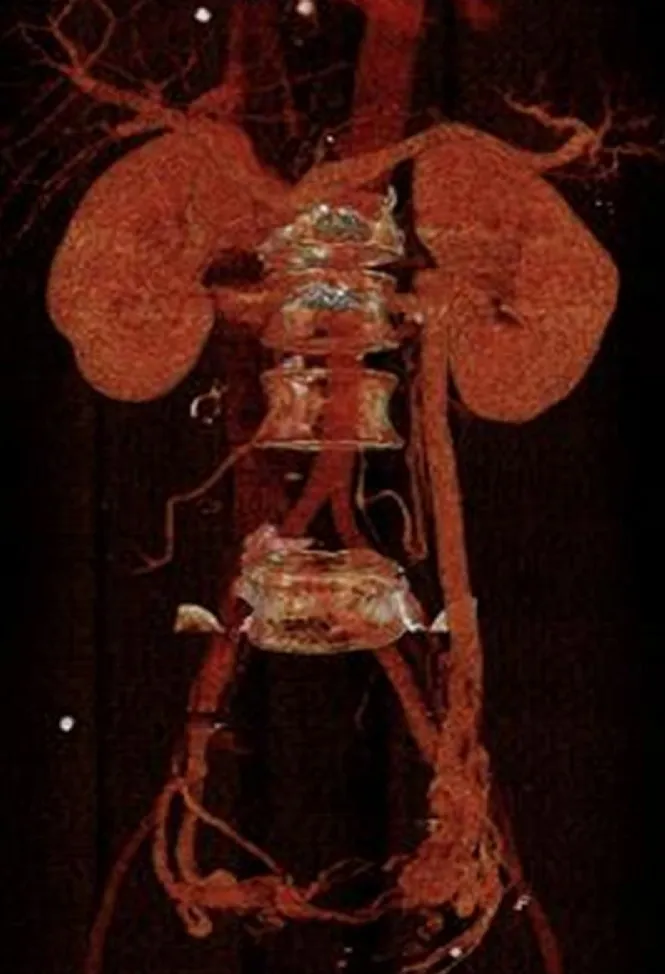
Follow-up CT scan, showing that drainage of the left renal vein was maintained through the ovarian vein.
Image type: radiology (ct)